Field crop: tomato
Growth stage: 1
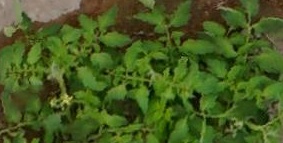
Species: tomato